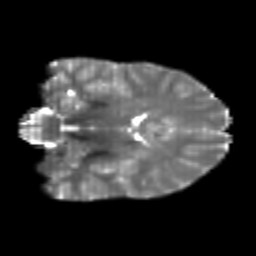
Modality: T2w
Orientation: coronal
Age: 22
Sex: female
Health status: healthy
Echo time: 0.074 s